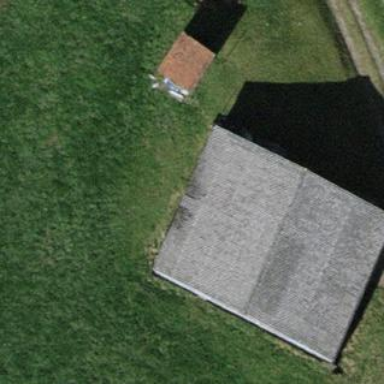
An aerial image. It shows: Rural barn.